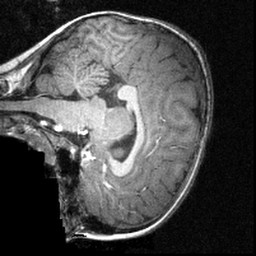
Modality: T1w
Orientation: sagittal
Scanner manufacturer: siemens
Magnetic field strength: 3 T
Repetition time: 1.57 s
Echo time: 0.00304 s